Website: walmart
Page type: payment
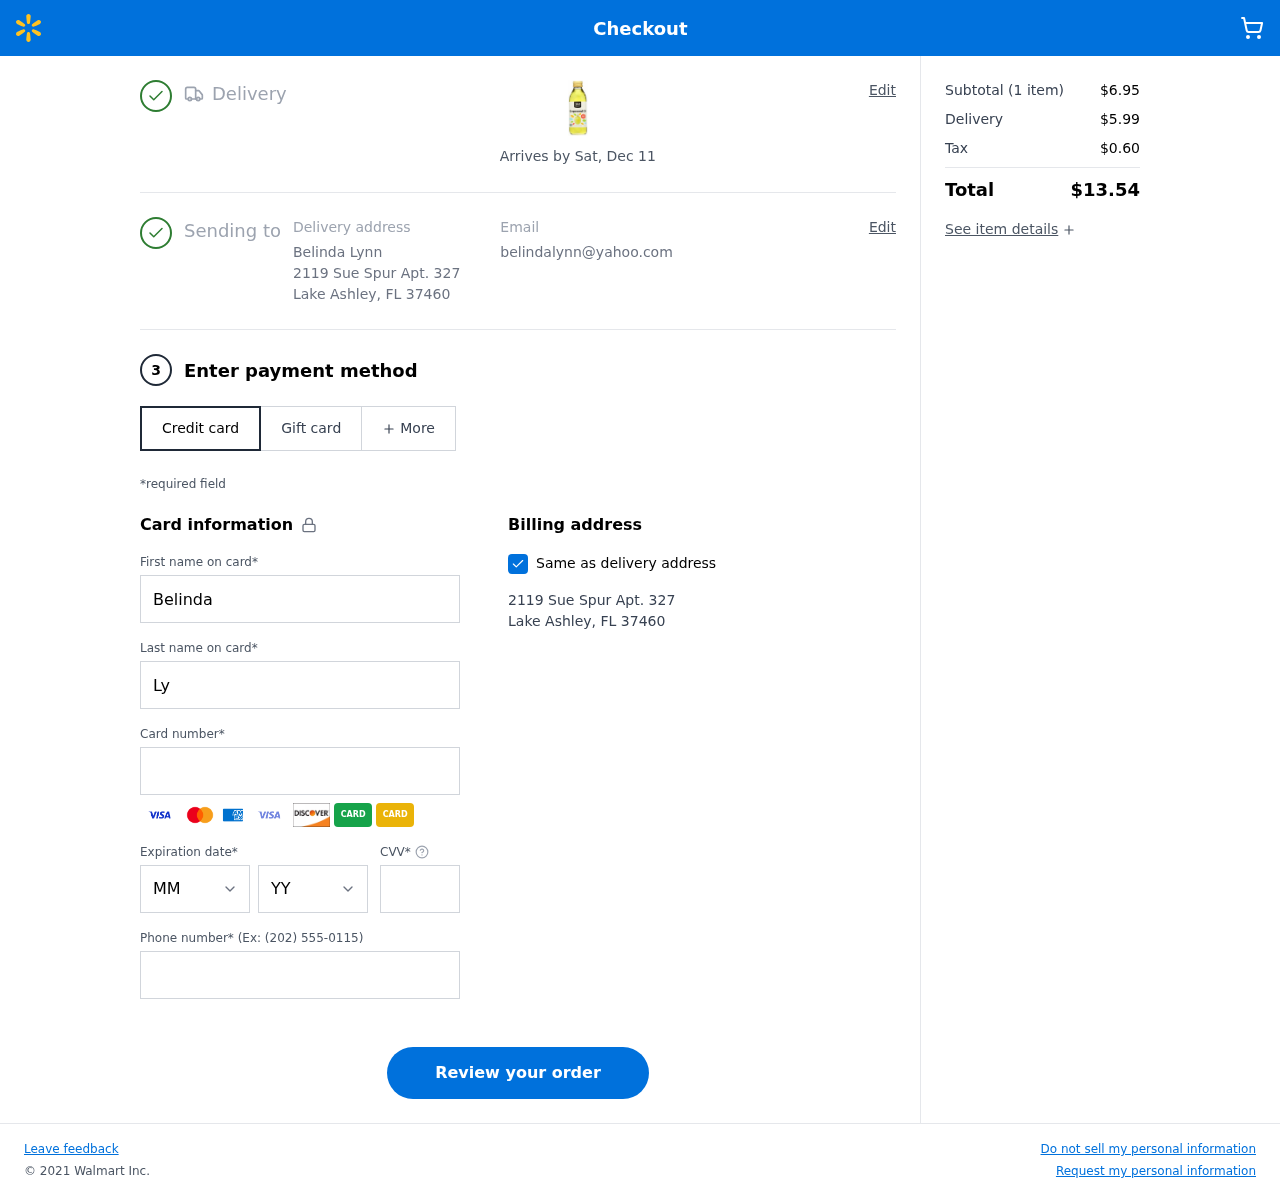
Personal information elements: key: PII_CARD_CVV
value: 858
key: PII_CARD_EXPIRY_MONTH
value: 12
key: PII_CARD_EXPIRY_YEAR
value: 27
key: PII_CARD_NUMBER
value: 4377 9992 3588 9789
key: PII_CITY
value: Lake Ashley
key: PII_EMAIL
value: belindalynn@yahoo.com
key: PII_FIRSTNAME
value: Belinda
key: PII_FULLNAME
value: Belinda Lynn
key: PII_LASTNAME
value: Lynn
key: PII_PHONE
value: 3664560138
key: PII_POSTCODE
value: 37460
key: PII_STATE_ABBR
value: FL
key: PII_STREET
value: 2119 Sue Spur Apt. 327
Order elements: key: ORDER_DELIVERY_DATE
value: Arrives by Sat, Dec 11
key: ORDER_NUM_ITEMS
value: (1 item)
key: ORDER_SUBTOTAL
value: $6.95
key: ORDER_SHIPPING_COST
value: $5.99
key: ORDER_TAX
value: $0.60
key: ORDER_TOTAL
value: $13.54